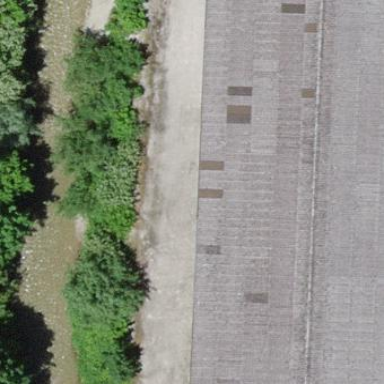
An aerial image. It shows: Warehouse.